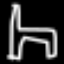
Label: chair